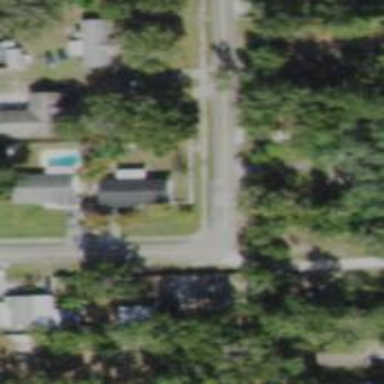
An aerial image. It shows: Residential road with sidewalk on the left.